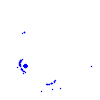
Particle: pion